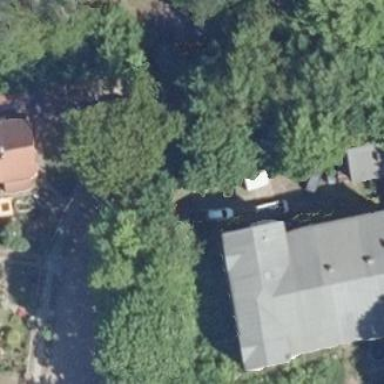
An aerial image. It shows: Detached building.